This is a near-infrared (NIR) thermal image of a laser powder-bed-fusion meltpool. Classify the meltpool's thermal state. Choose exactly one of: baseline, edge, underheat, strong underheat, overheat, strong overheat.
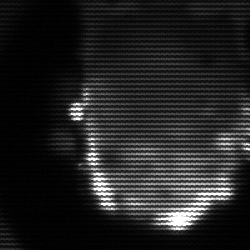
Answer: baseline